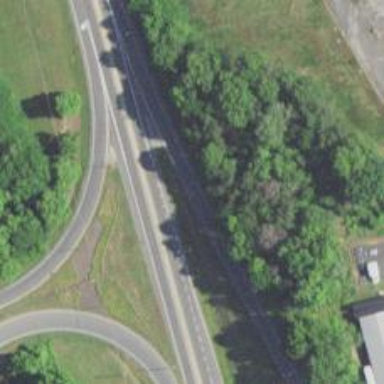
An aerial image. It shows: Trunk link highway.